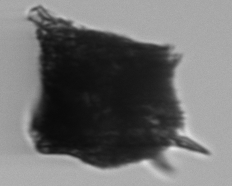
Label: Gonyaulax